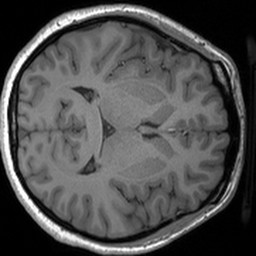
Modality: T1w
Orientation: axial
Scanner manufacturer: siemens
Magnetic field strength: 3 T
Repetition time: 1.54 s
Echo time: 0.00234 s